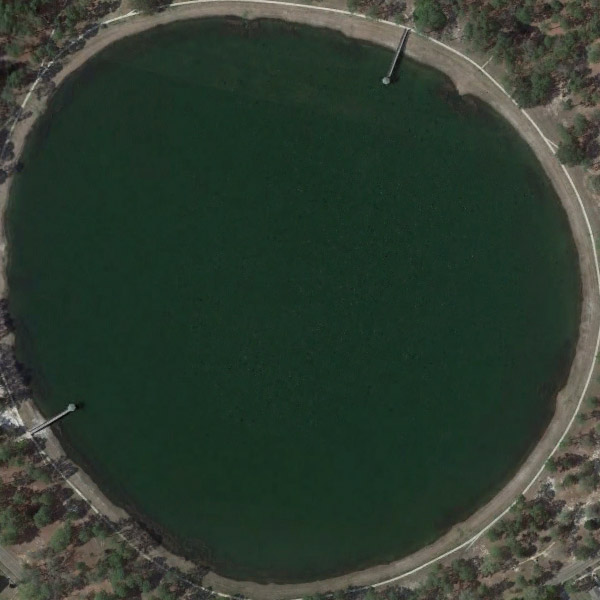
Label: Pond